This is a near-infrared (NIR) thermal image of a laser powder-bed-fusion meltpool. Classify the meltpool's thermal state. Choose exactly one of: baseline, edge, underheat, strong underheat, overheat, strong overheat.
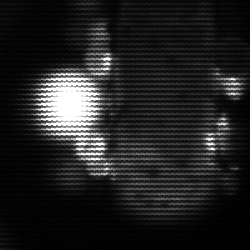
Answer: strong underheat